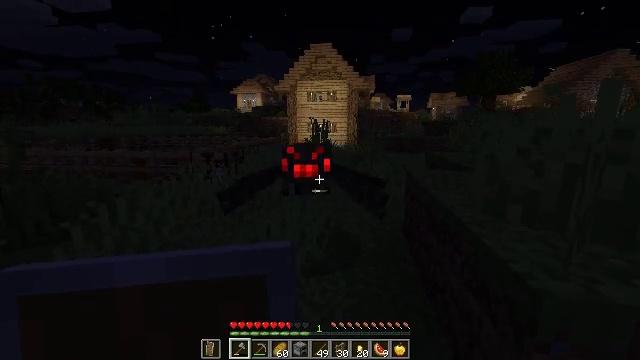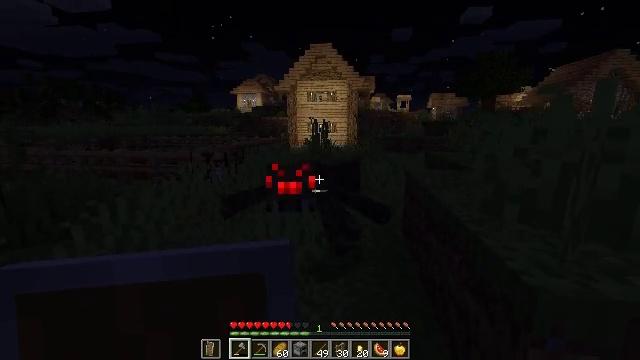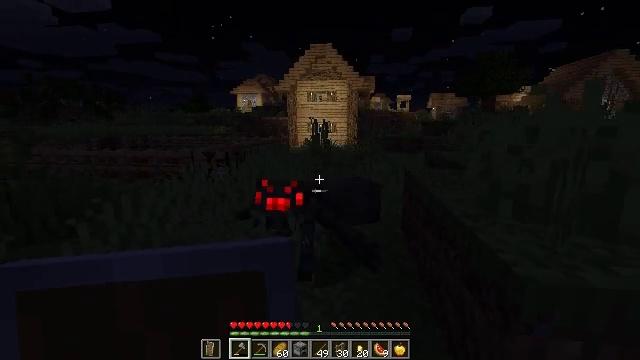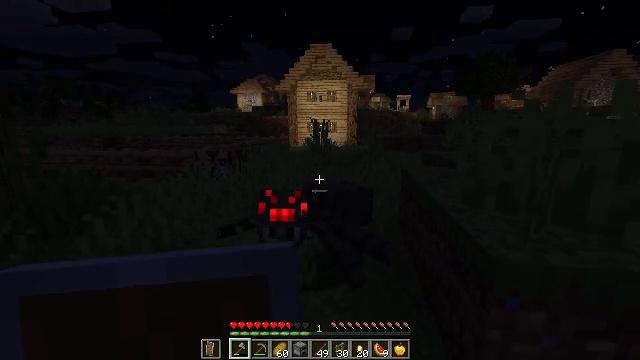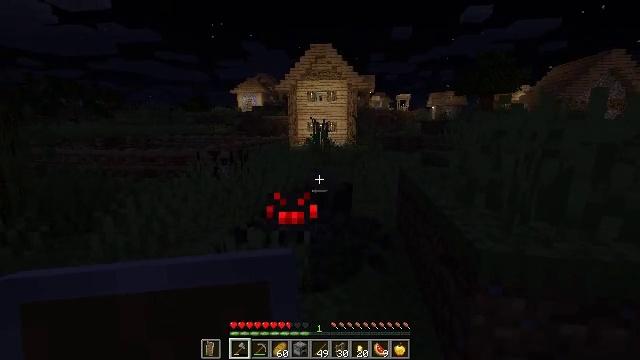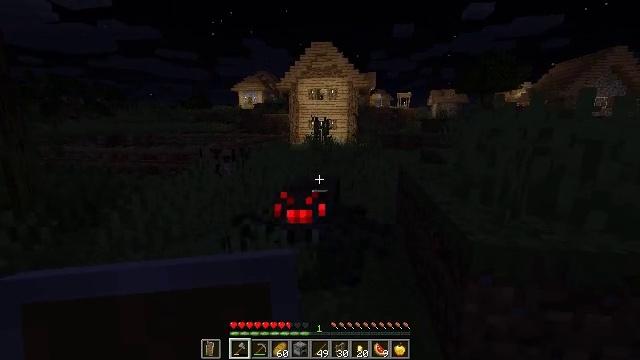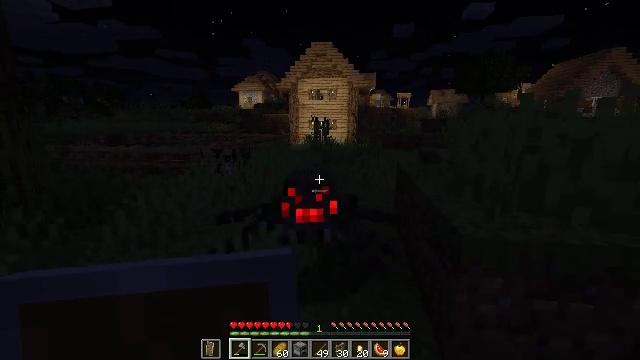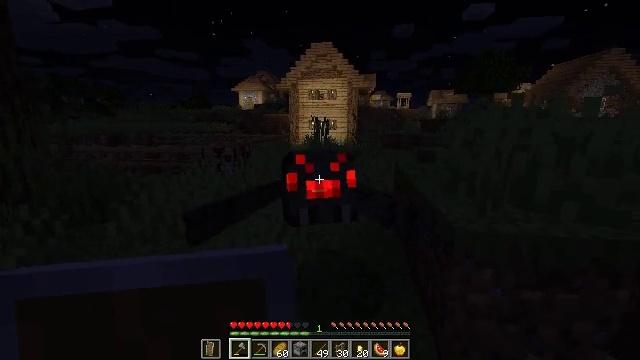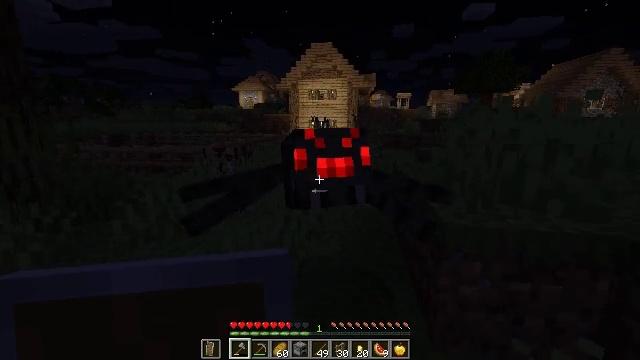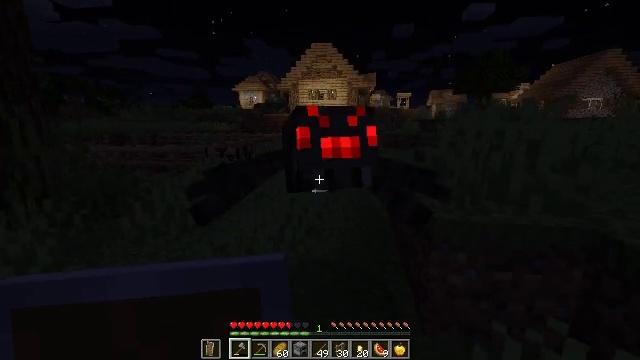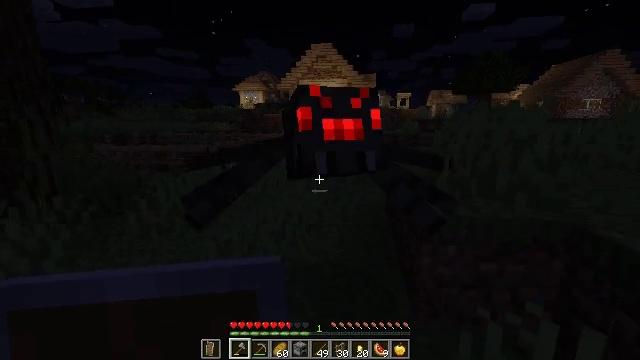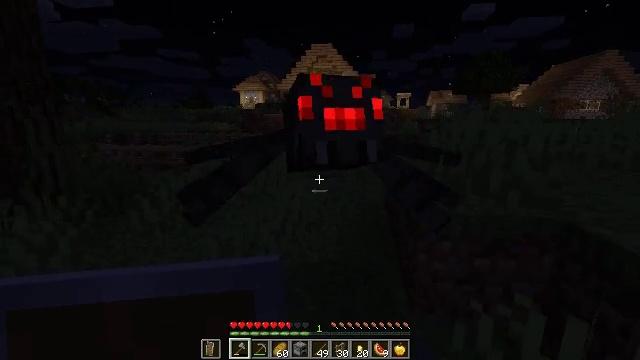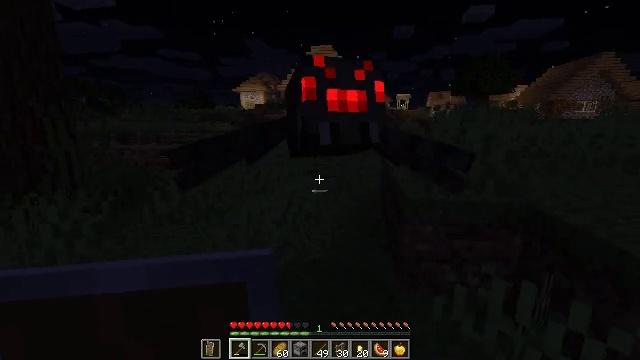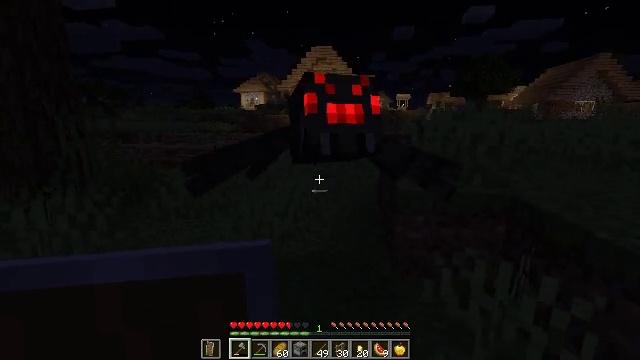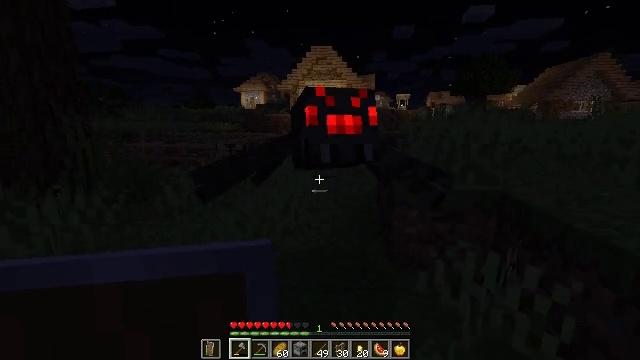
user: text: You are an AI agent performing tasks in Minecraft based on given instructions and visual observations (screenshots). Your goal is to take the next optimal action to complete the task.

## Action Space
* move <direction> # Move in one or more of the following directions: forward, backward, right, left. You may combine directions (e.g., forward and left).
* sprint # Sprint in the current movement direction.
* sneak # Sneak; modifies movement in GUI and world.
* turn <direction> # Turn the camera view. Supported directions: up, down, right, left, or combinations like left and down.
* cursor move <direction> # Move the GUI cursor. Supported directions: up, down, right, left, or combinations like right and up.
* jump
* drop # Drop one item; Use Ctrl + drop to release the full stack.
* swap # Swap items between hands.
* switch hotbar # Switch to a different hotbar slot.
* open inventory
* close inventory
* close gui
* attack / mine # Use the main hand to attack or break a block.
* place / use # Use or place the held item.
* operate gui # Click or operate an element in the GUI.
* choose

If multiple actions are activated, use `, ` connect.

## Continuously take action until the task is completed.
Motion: motion action
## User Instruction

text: Hunt a spider.
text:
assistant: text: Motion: no_op
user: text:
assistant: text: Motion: move back
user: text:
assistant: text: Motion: move back, attack / mine
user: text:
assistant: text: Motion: move back, attack / mine
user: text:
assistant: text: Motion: attack / mine
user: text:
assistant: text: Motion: no_op
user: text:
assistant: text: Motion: no_op
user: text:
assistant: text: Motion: move back
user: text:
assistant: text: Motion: move back
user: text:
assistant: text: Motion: move back, attack / mine
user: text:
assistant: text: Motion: move back, attack / mine
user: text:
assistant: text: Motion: move back, attack / mine
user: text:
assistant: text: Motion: move back
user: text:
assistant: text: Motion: move back
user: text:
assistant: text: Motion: no_op